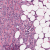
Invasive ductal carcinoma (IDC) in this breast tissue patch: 1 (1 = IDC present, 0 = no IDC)